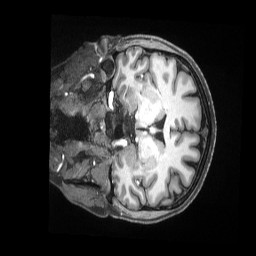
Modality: T1w
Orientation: coronal
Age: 42
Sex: female
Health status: ill
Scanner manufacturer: siemens
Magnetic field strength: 3 T
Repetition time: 2.5 s
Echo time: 0.00181 s